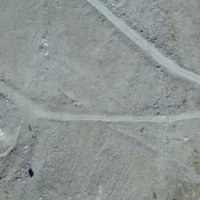
EUNIS habitat code: 48
Species observed at this site:
Aster alpinus